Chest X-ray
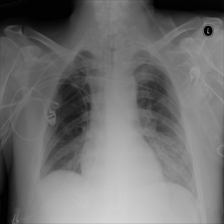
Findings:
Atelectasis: negative
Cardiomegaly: negative
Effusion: negative
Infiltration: negative
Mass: negative
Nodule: negative
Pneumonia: negative
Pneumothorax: negative
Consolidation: negative
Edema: negative
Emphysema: negative
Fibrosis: negative
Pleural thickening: negative
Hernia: negative